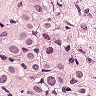
Metastatic tissue present: yes